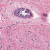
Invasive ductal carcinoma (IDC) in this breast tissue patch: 0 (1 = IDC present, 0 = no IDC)